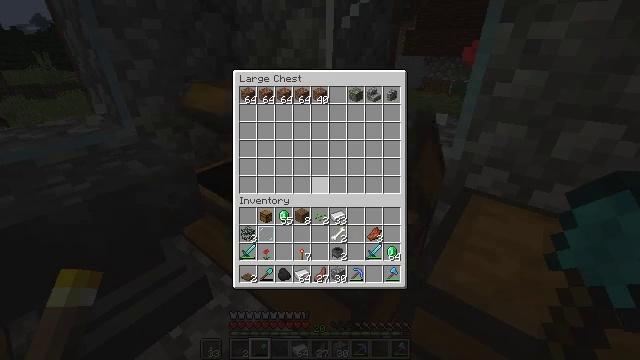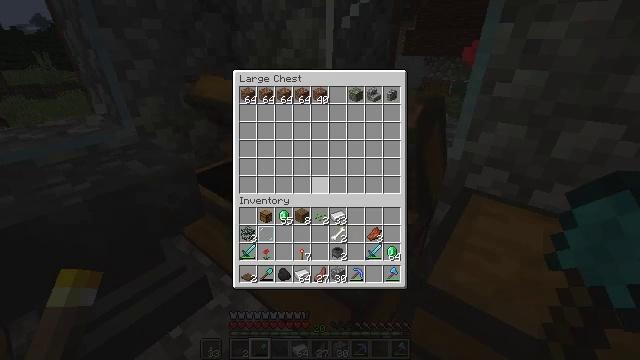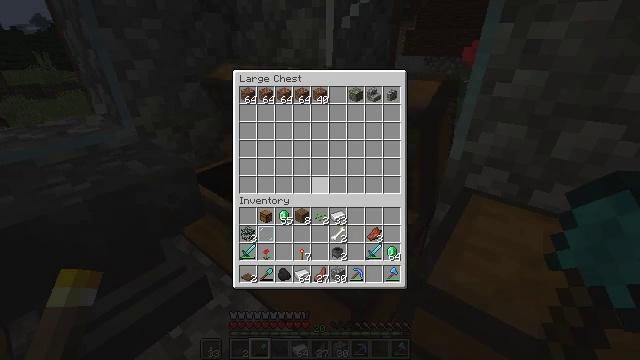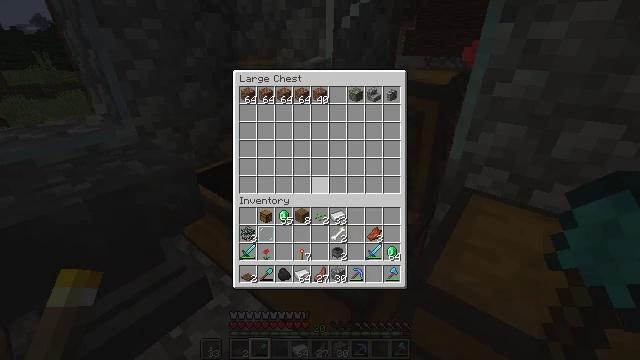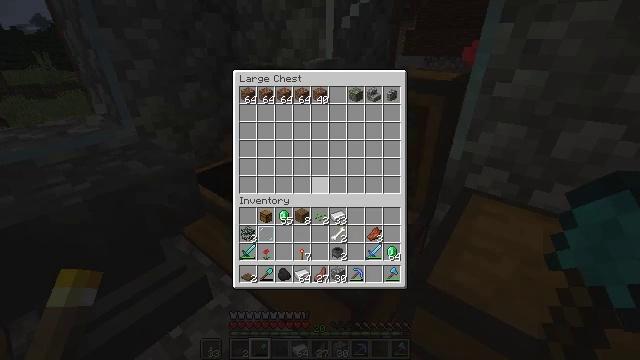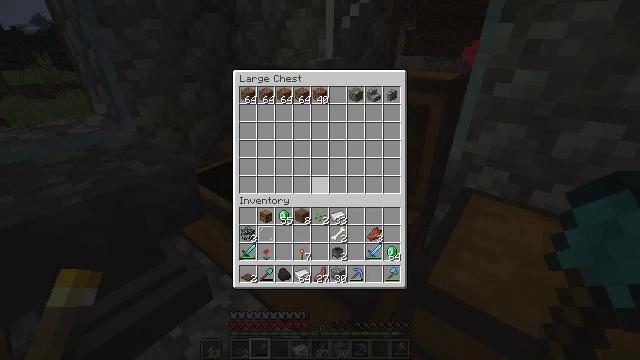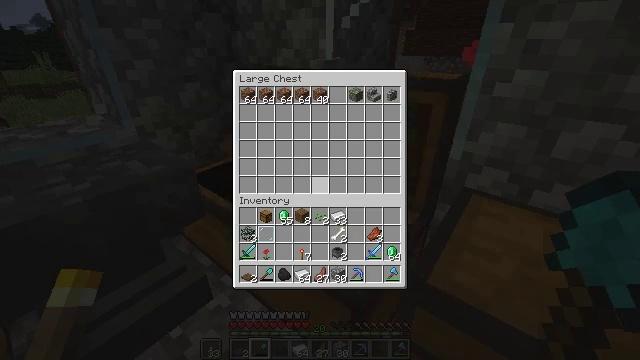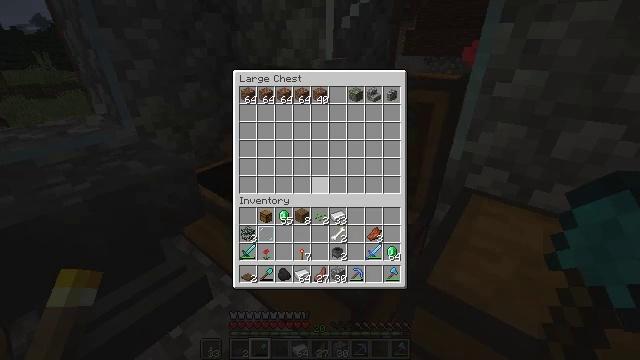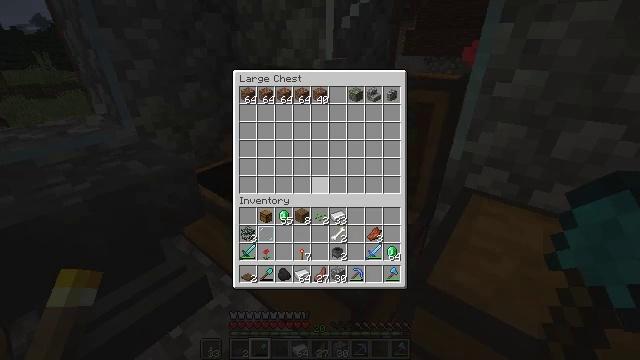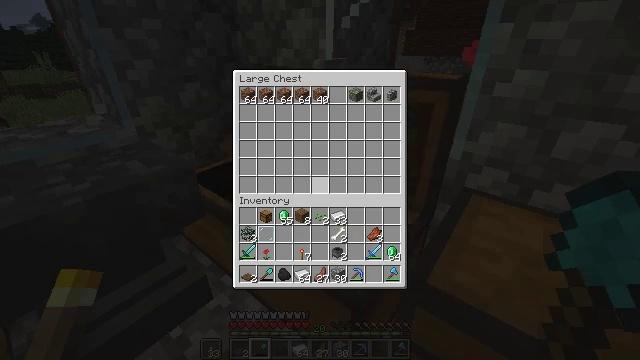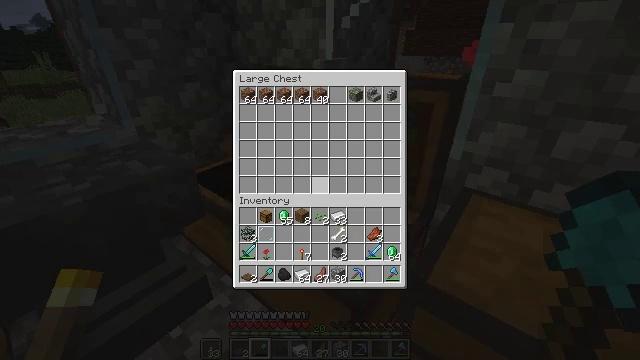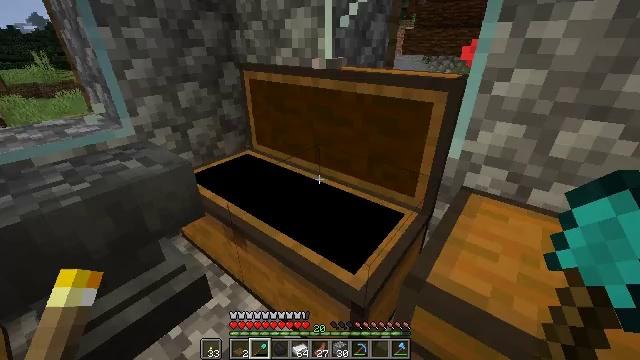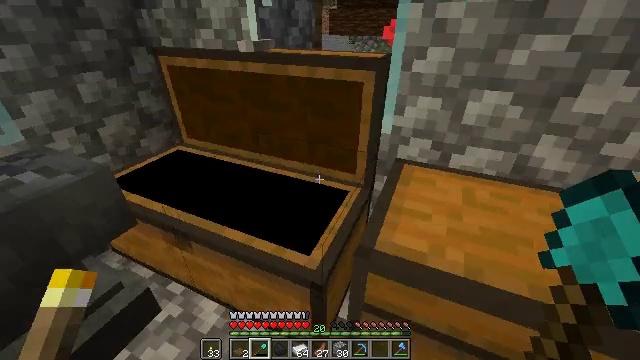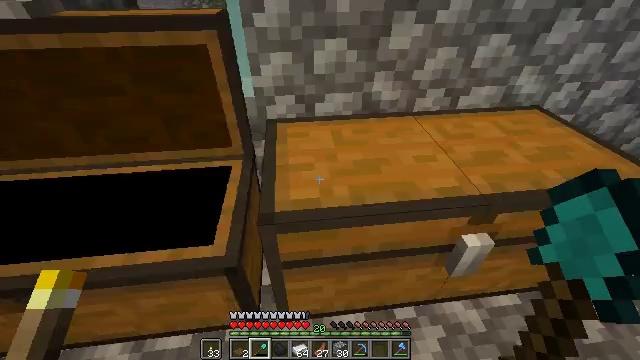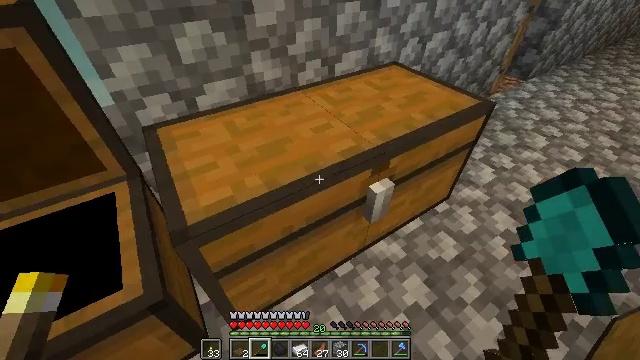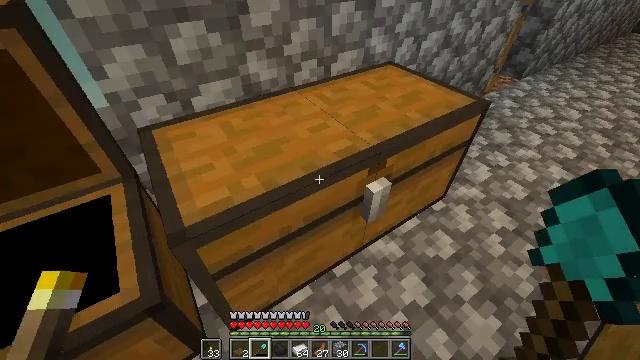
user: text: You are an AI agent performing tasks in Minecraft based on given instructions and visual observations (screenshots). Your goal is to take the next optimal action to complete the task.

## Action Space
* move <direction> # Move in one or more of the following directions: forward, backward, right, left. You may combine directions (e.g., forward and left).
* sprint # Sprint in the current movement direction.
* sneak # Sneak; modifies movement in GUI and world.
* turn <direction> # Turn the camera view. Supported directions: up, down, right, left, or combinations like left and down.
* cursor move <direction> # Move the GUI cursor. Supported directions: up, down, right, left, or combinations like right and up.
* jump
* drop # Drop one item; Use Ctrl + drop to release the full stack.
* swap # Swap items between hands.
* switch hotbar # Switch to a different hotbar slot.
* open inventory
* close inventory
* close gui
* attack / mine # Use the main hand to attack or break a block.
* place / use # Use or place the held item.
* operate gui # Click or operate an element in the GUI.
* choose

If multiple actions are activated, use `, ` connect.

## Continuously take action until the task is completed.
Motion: motion action
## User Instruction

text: Craft the light gray carpet with light gray wool.
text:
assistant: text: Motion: no_op
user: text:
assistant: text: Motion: no_op
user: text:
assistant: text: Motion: no_op
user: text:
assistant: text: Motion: no_op
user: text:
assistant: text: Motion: no_op
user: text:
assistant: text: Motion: no_op
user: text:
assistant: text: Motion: no_op
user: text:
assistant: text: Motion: no_op
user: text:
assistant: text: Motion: no_op
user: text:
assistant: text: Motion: no_op
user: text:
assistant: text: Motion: no_op
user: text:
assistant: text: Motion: turn right and down
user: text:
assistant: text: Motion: turn right and down
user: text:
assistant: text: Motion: turn right and down
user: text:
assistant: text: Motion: no_op
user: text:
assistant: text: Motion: use / place
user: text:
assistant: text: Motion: use / place
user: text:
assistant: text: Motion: use / place
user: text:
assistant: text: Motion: use / place
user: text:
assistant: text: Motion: no_op
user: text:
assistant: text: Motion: no_op
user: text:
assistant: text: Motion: no_op
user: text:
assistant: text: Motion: no_op
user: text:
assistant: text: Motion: no_op
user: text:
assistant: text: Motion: no_op
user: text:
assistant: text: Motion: no_op
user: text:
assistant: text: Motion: no_op
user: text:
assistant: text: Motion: no_op
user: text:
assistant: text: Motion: no_op
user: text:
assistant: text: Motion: no_op